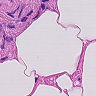
Metastatic tissue present: no